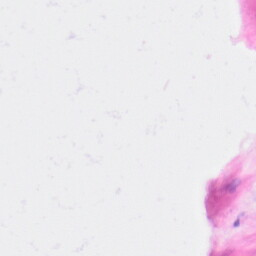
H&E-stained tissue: Kidney